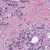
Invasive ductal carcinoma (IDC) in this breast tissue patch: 1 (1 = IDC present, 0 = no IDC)